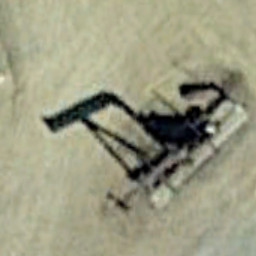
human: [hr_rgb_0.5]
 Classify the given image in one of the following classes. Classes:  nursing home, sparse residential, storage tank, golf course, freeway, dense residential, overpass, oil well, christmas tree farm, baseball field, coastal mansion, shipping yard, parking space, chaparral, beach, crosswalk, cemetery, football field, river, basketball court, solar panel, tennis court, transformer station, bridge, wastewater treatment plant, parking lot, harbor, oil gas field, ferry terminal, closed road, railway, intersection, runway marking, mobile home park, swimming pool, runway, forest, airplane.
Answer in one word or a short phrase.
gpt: oil well